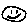
Label: smiley face